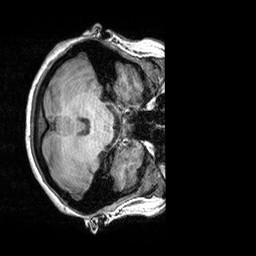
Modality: T1w
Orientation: axial
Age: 25
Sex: female
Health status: healthy
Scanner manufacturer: siemens
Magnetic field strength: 3 T
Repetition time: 2.3 s
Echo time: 0.00303 s